Interaction volume radius: 5 \u00c5
Interaction volume height: 50 \u00c5
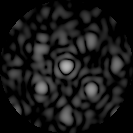
Disorder parameter: 0.3851